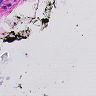
Metastatic tissue present: no